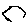
Label: hexagon